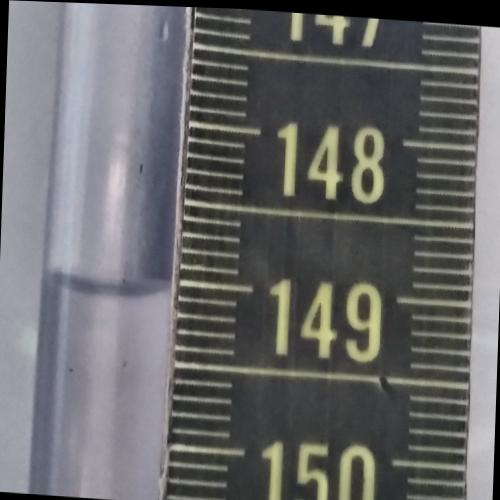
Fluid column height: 149.1 cm